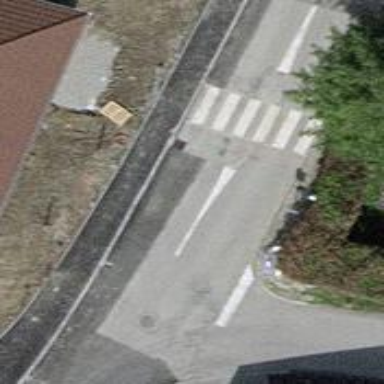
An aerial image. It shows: Residential road with asphalt surface and designated cycle lane.